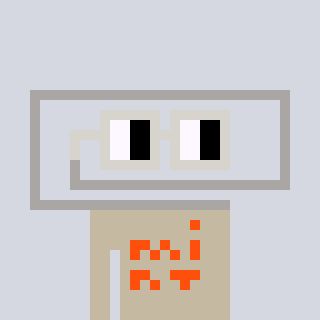
a pixel art character with square light gray glasses, a paperclip-shaped head and a bege-colored body on a cool background